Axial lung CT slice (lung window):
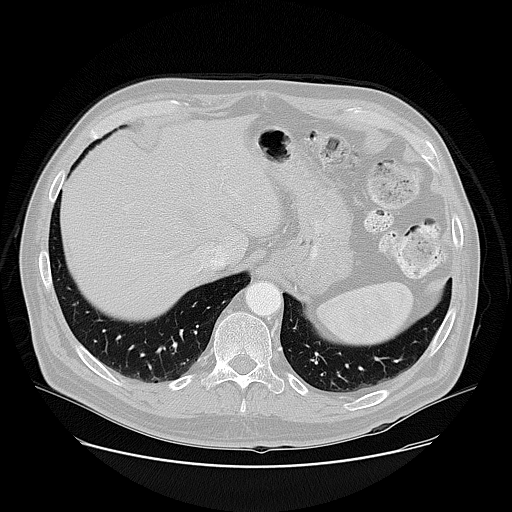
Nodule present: no